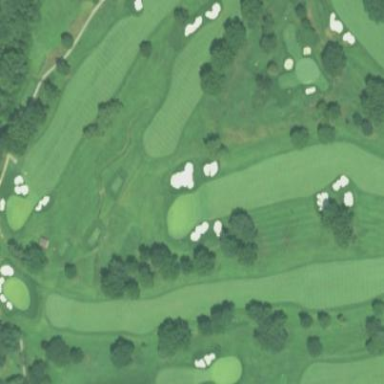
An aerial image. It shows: Grassy area designated as golf fairway.